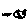
Label: cat